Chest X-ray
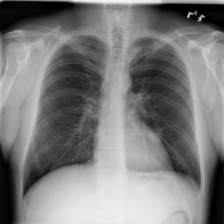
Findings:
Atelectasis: negative
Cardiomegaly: negative
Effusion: negative
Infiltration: negative
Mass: positive
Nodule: negative
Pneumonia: negative
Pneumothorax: negative
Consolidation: negative
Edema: negative
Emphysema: negative
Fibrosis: negative
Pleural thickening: negative
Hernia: negative